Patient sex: M
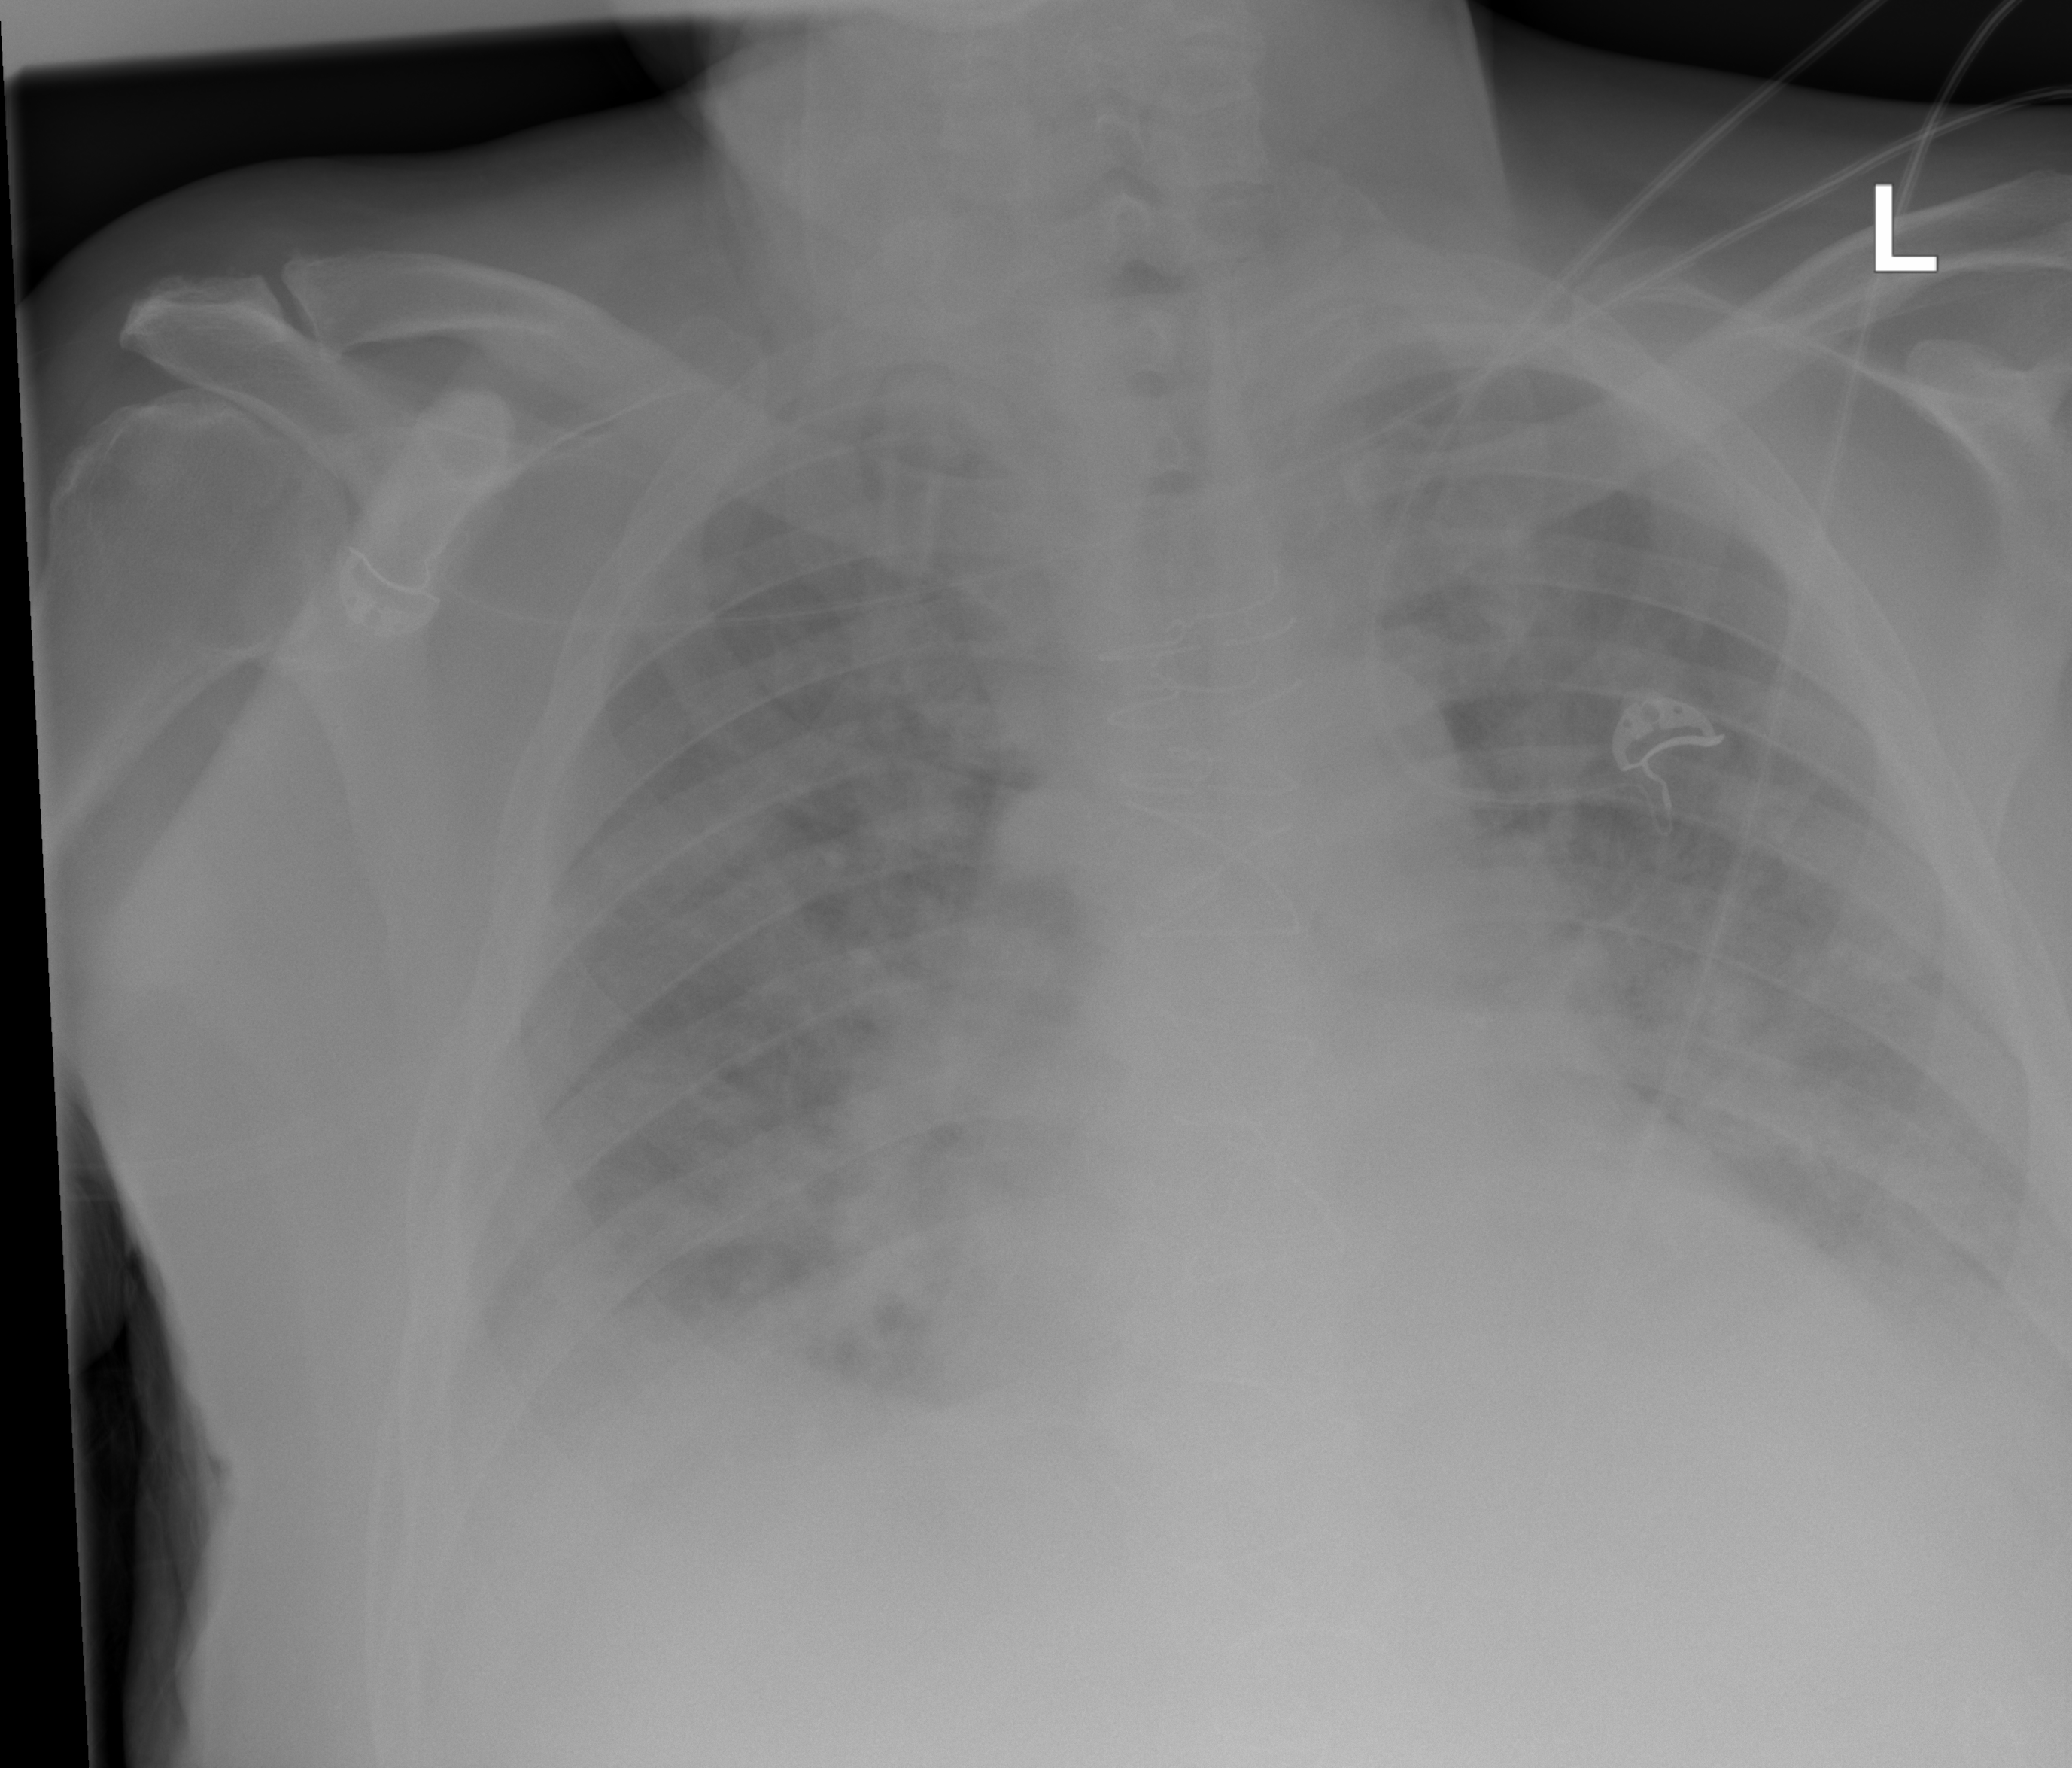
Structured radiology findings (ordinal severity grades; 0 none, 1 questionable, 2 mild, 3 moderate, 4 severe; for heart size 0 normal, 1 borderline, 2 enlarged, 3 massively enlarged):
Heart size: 2
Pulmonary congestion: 3
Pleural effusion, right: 2
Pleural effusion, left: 2
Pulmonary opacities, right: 2
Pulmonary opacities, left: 2
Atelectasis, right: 2
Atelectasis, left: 2